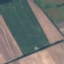
Land use / land cover: AnnualCrop